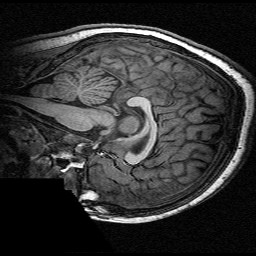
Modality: T1w
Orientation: sagittal
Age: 11
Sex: female
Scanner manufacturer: siemens
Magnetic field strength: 3 T
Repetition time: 2.3 s
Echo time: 0.00336 s